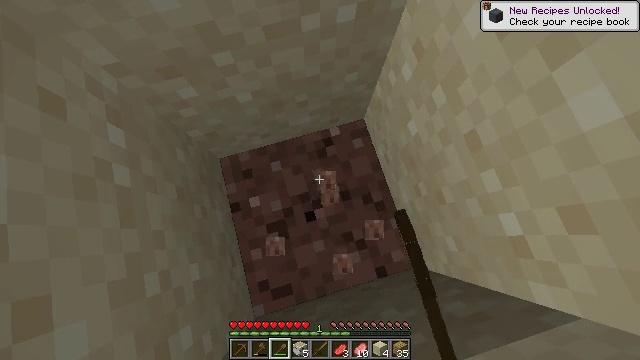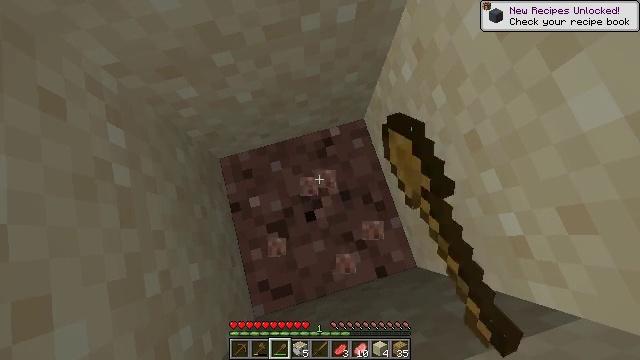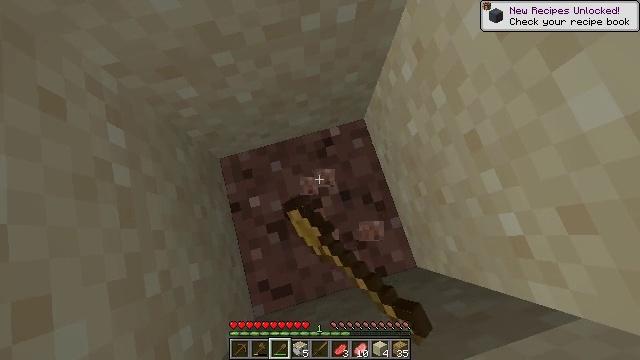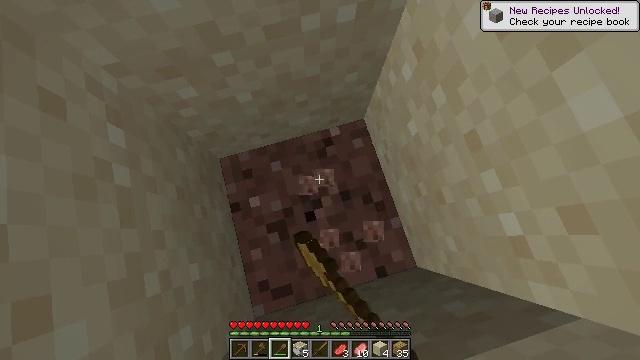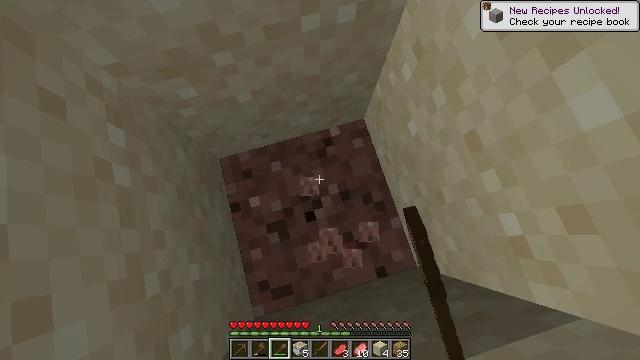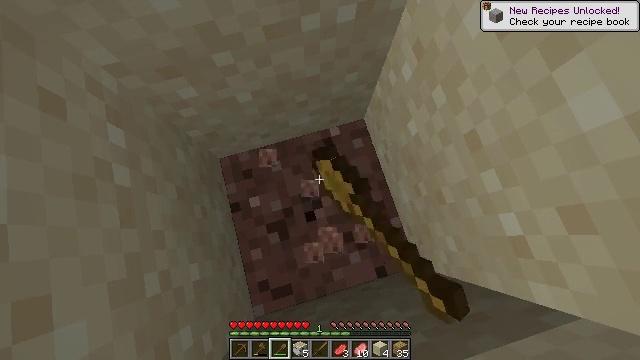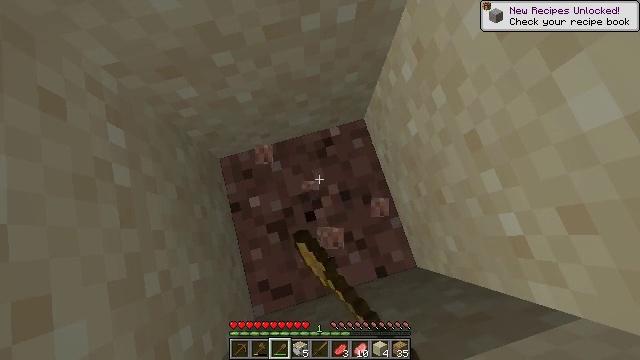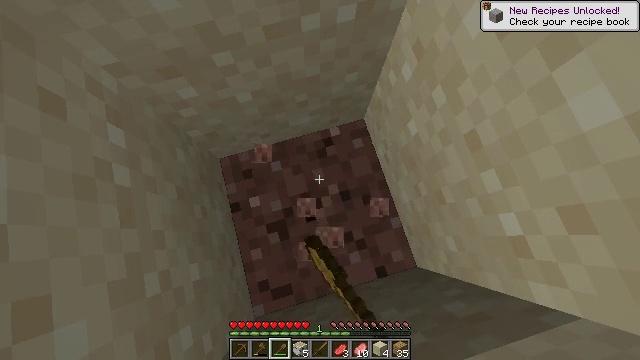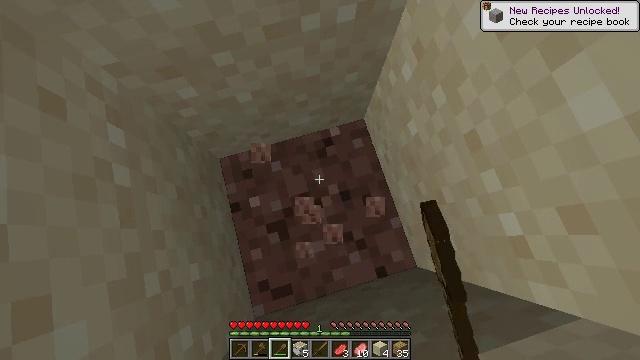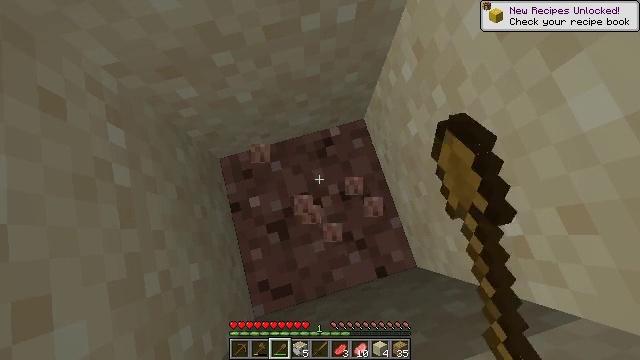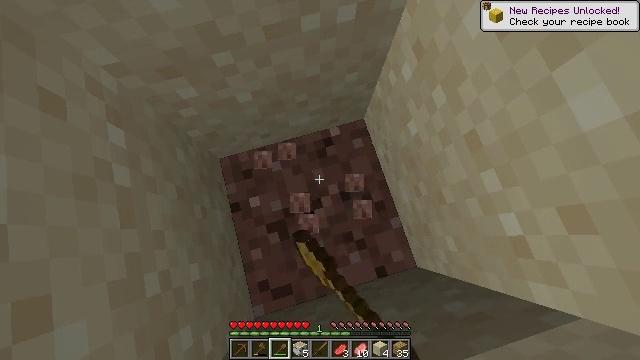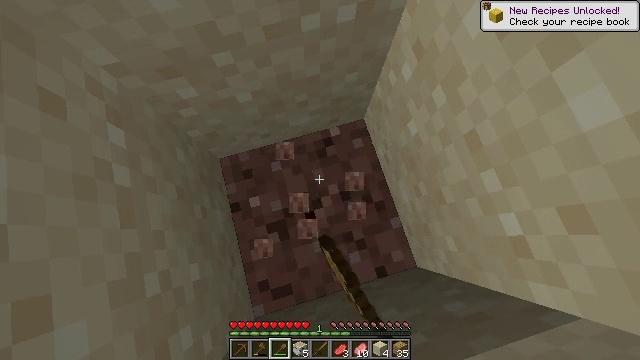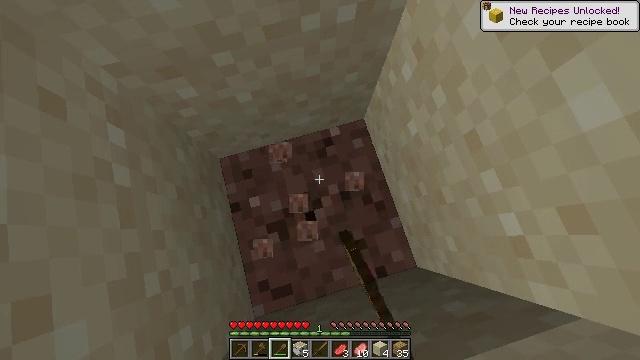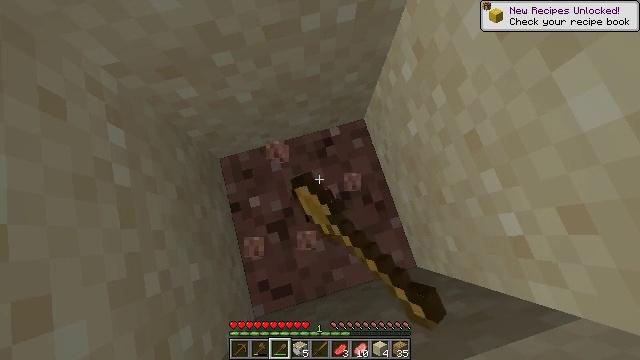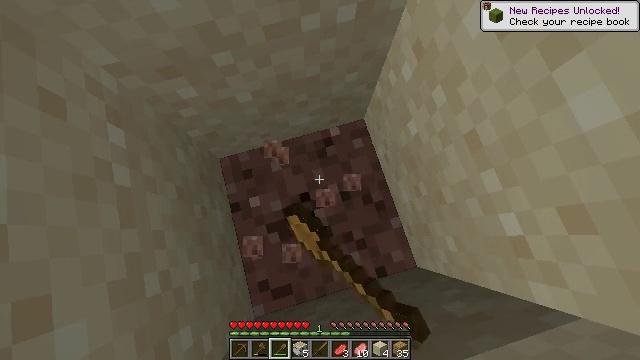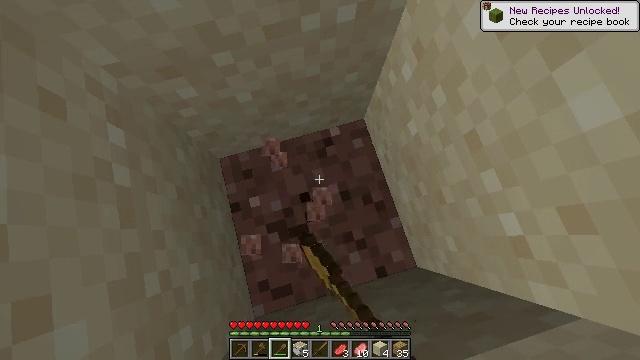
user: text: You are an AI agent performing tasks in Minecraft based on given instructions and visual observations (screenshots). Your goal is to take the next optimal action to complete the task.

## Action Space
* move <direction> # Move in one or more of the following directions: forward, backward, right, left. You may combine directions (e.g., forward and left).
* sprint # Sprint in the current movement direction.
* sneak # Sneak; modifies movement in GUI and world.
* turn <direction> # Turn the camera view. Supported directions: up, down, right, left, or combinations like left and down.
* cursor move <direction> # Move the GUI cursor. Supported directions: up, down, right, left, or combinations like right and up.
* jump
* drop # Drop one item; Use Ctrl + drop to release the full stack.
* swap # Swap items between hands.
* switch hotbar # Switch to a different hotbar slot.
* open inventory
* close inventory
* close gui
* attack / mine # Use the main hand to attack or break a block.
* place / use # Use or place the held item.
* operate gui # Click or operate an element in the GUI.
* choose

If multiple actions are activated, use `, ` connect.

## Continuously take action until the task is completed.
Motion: motion action
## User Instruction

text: Break the granite to collect it.
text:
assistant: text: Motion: attack / mine
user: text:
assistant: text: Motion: attack / mine
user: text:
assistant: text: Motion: attack / mine
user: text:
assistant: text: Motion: attack / mine
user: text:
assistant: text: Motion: attack / mine
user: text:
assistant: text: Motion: attack / mine
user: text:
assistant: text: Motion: attack / mine
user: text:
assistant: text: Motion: attack / mine
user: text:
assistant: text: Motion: attack / mine
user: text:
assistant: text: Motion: attack / mine
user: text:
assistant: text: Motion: attack / mine
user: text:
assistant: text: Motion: attack / mine
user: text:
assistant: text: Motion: attack / mine
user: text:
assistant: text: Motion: attack / mine
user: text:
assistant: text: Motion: attack / mine
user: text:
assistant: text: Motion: attack / mine
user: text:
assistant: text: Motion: attack / mine
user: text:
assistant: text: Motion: attack / mine
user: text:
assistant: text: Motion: attack / mine
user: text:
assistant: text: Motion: attack / mine
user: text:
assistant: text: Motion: attack / mine
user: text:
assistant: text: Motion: attack / mine
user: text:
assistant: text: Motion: attack / mine
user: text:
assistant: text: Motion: attack / mine
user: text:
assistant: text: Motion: attack / mine
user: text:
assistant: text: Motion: attack / mine
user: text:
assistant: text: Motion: attack / mine
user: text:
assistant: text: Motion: attack / mine
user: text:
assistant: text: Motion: attack / mine
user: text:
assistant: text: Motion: attack / mine